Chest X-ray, PA view. Patient: 56 years old, sex F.
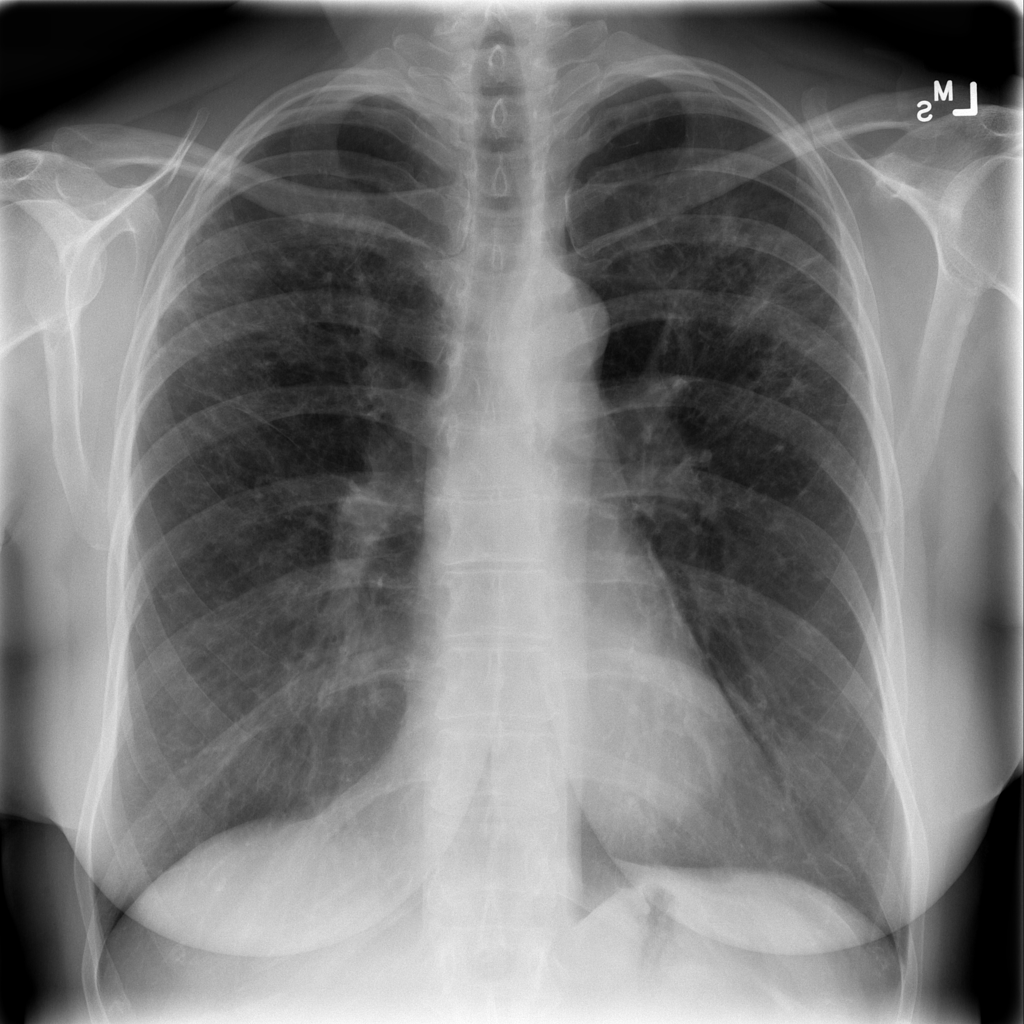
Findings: Infiltration